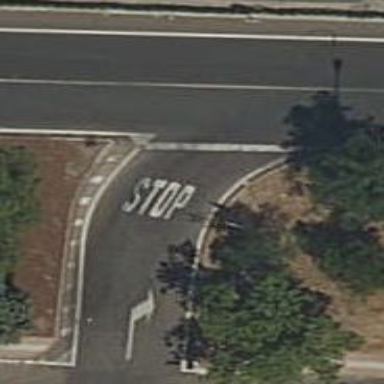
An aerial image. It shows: Road with stop sign.